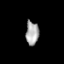
Tissue: prostate
Cell type: Fibroblasts
Senescence score: 0.7419
Nuclear area (px): 304
Mean DAPI intensity: 166.974